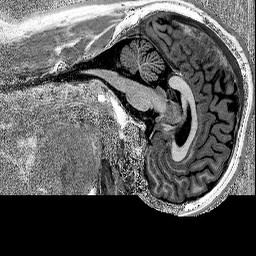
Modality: MP2RAGE
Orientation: sagittal
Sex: male